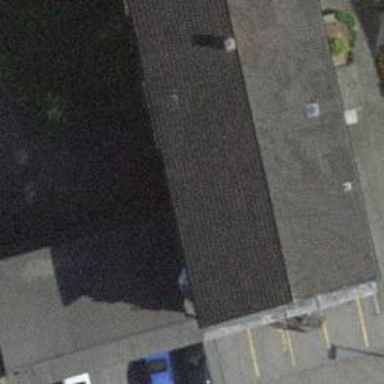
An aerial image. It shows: Garage.